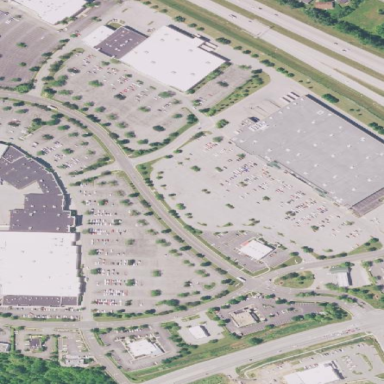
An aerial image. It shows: Retail area.